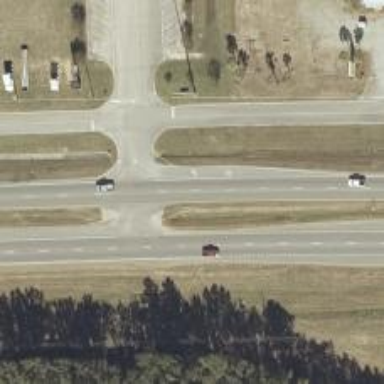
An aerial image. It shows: Asphalt road with dual carriageways at trunk level.